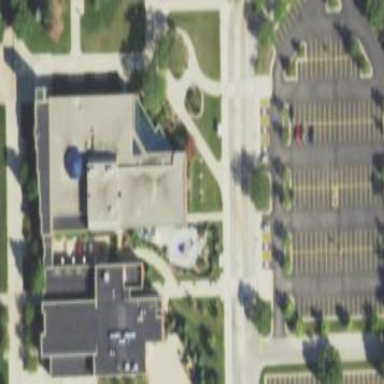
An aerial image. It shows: College building.